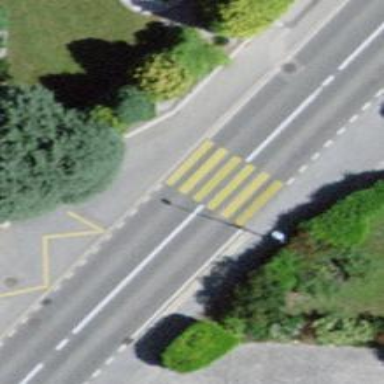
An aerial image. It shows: Zebra crossing on the road.